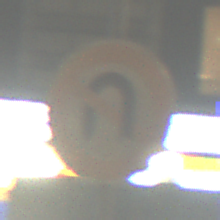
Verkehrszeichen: VerbotWenden
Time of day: Night
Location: Outdoor (Urban)
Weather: Clear
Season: NotSpecified
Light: Artificial